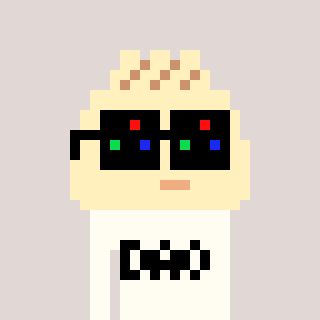
a pixel art character with square black sunglasses, a porkbao-shaped head and a grayscale-colored body on a warm background